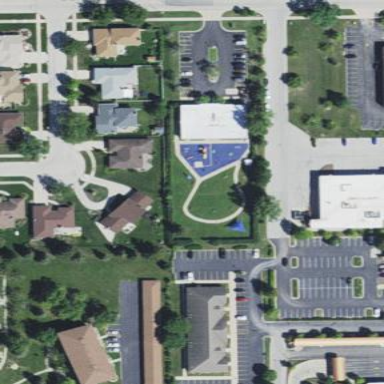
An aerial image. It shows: Kindergarten.